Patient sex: M
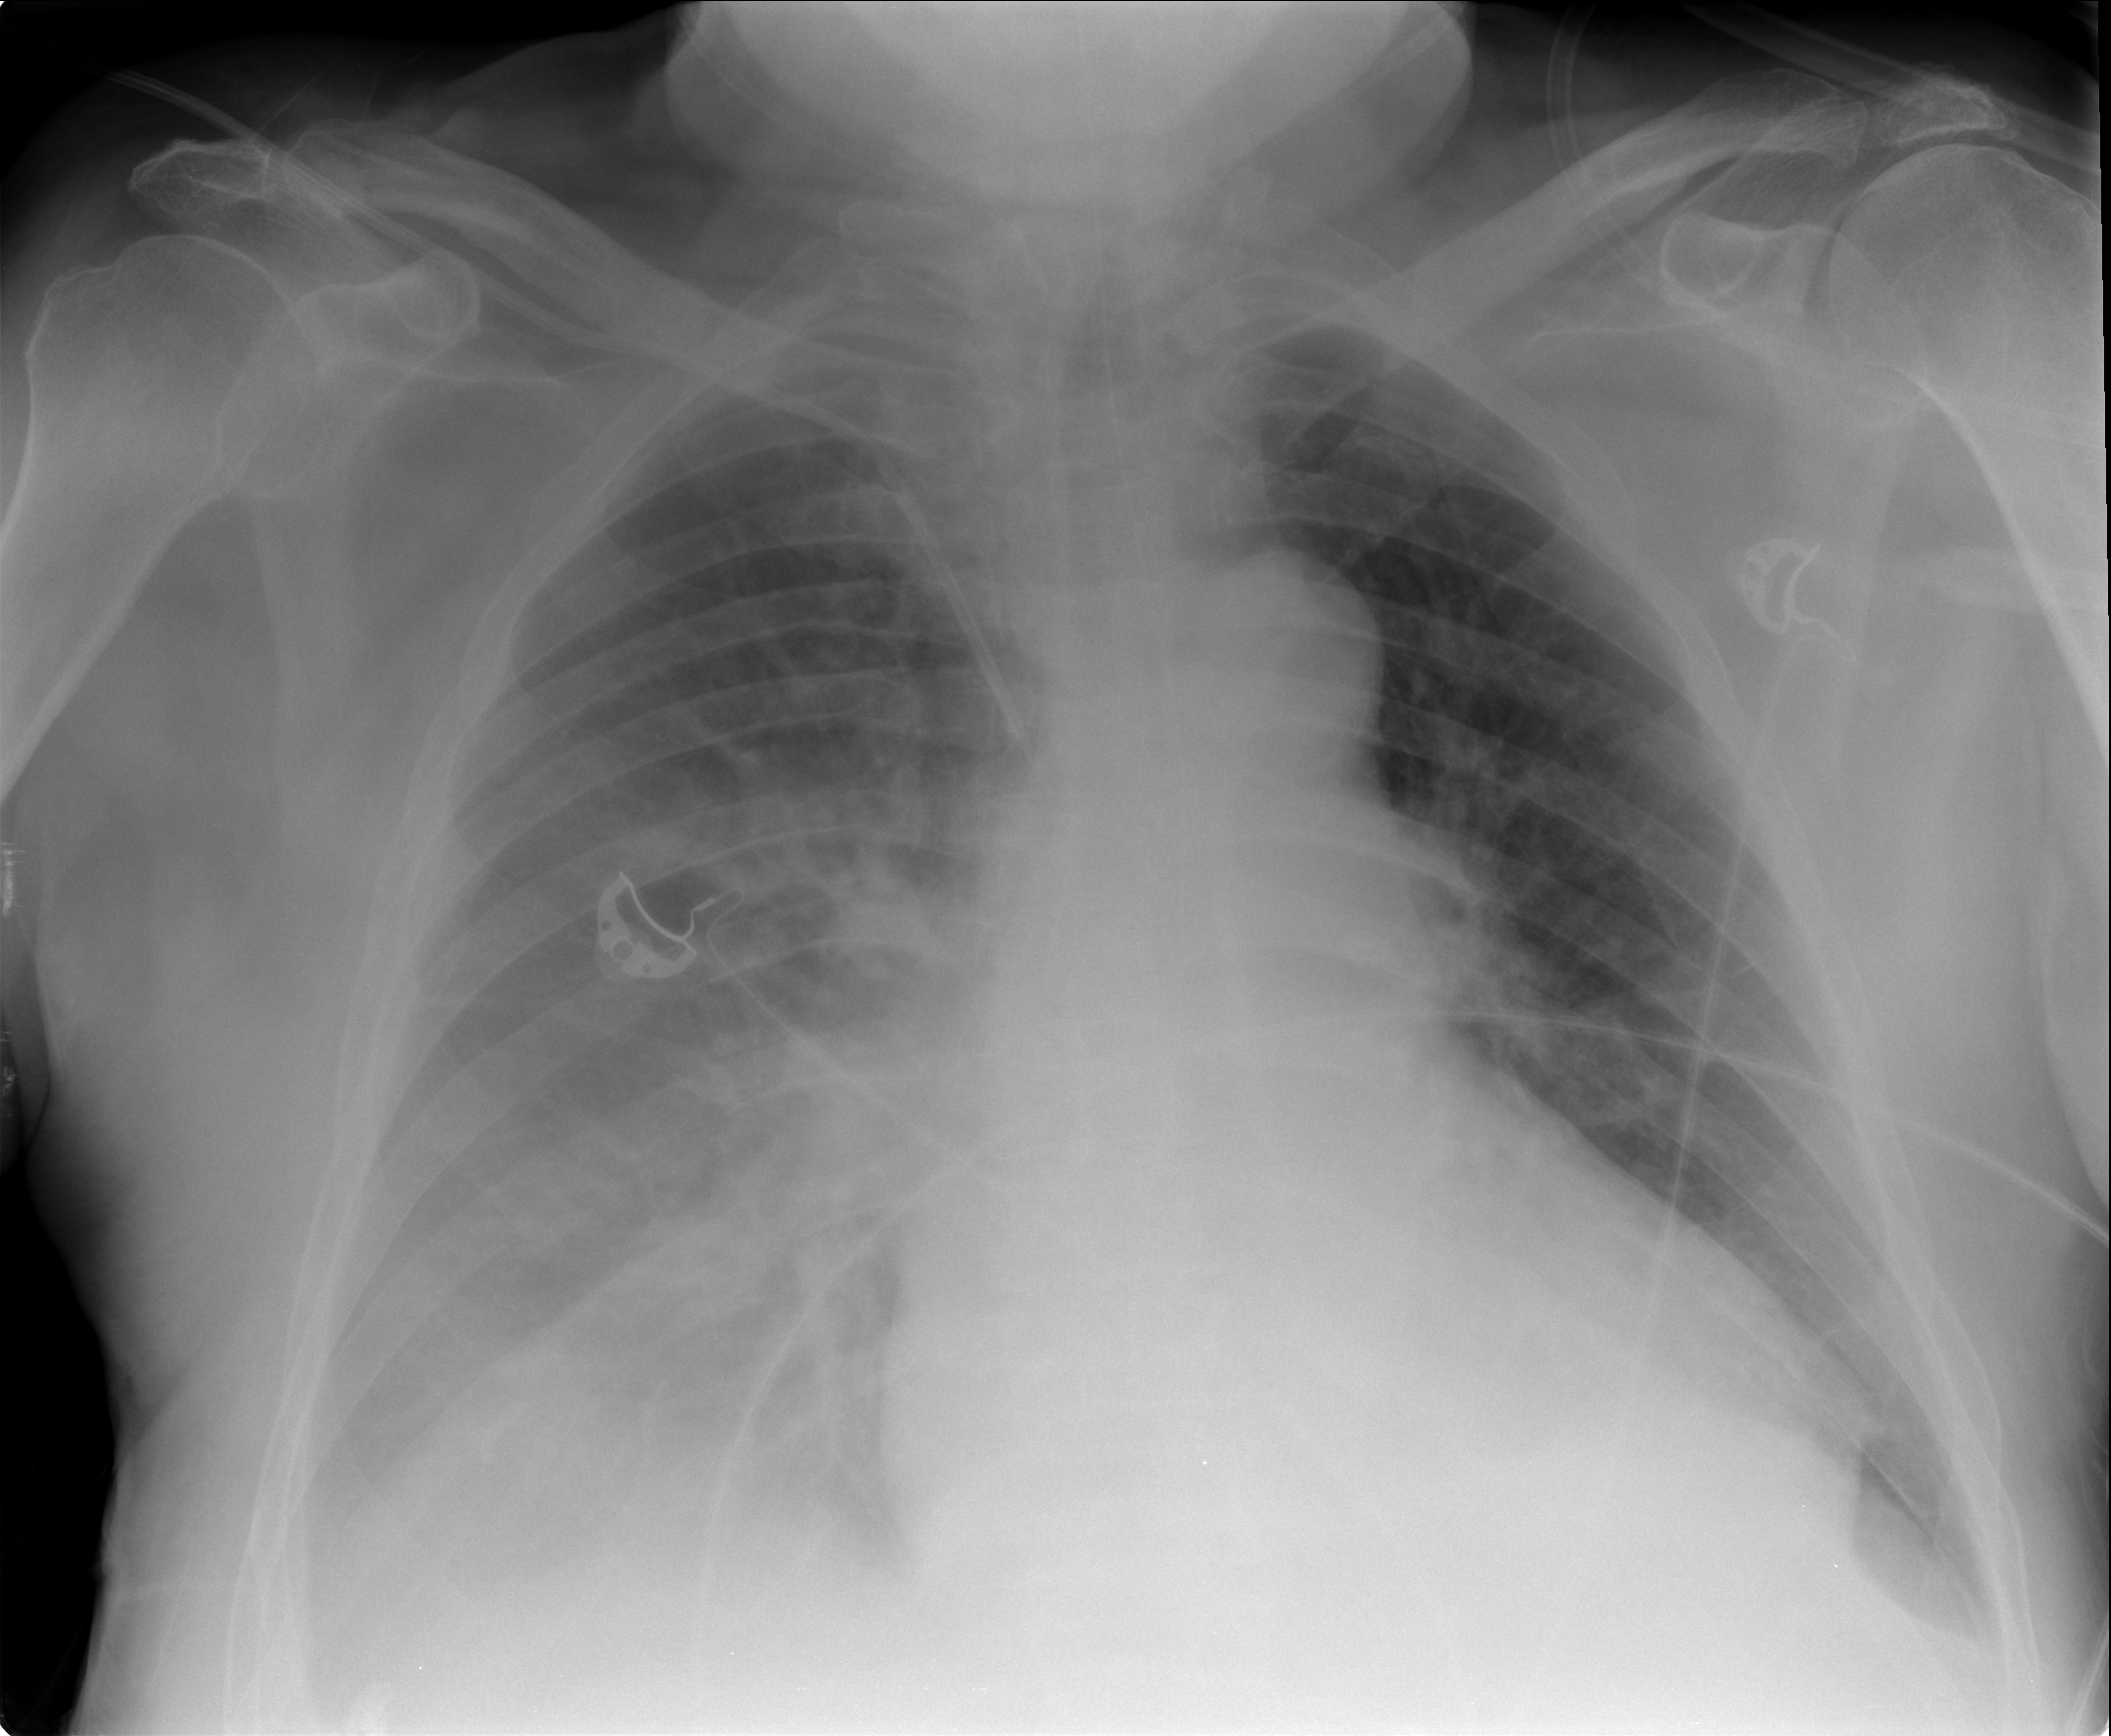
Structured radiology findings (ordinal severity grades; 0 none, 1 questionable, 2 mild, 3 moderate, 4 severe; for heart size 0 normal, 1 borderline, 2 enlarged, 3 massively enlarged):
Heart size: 2
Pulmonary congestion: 2
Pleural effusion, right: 3
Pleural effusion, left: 2
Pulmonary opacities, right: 0
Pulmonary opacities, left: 0
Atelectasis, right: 2
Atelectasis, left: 2